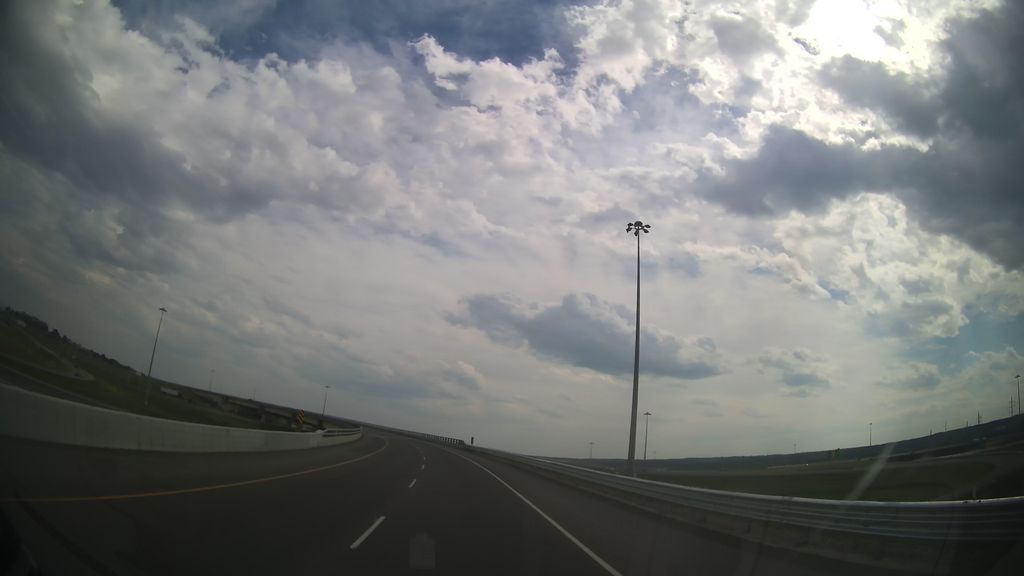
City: calgary